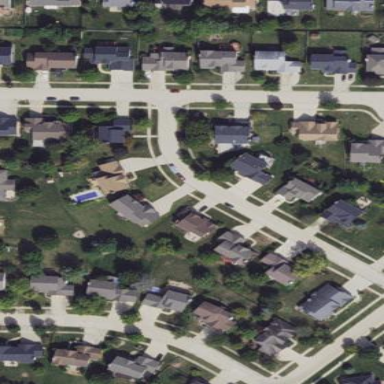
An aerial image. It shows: Sidewalk.